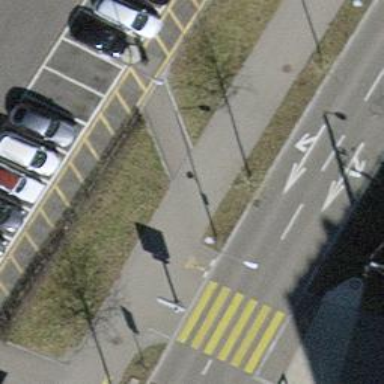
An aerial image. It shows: Fixed double cycle barrier.